Question: What I have read in Primevue documentation, does not seem enough to figure it out. I did not find adequate examples at all, and the docs only says:
Primevue docs about the issue

Can someone help me out? I am stuck.
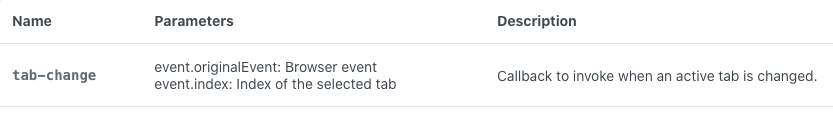
Answer: I hope this example helps, please comment if you need more information:
'''
<template>
<div>
<TabView @tab-change="onTabChange">
<TabPanel header="A"></TabPanel>
<TabPanel header="B"></TabPanel>
</TabView>
</div>
</template>
<script setup>
function onTabChange(event) {
console.log(event)
}
</script>
'''